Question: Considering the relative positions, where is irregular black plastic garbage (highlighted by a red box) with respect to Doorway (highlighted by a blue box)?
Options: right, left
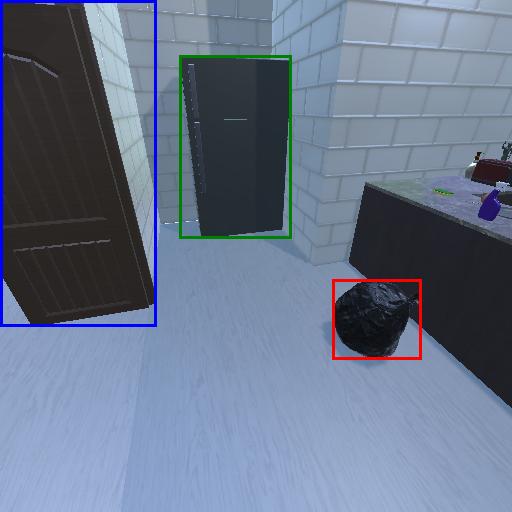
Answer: right